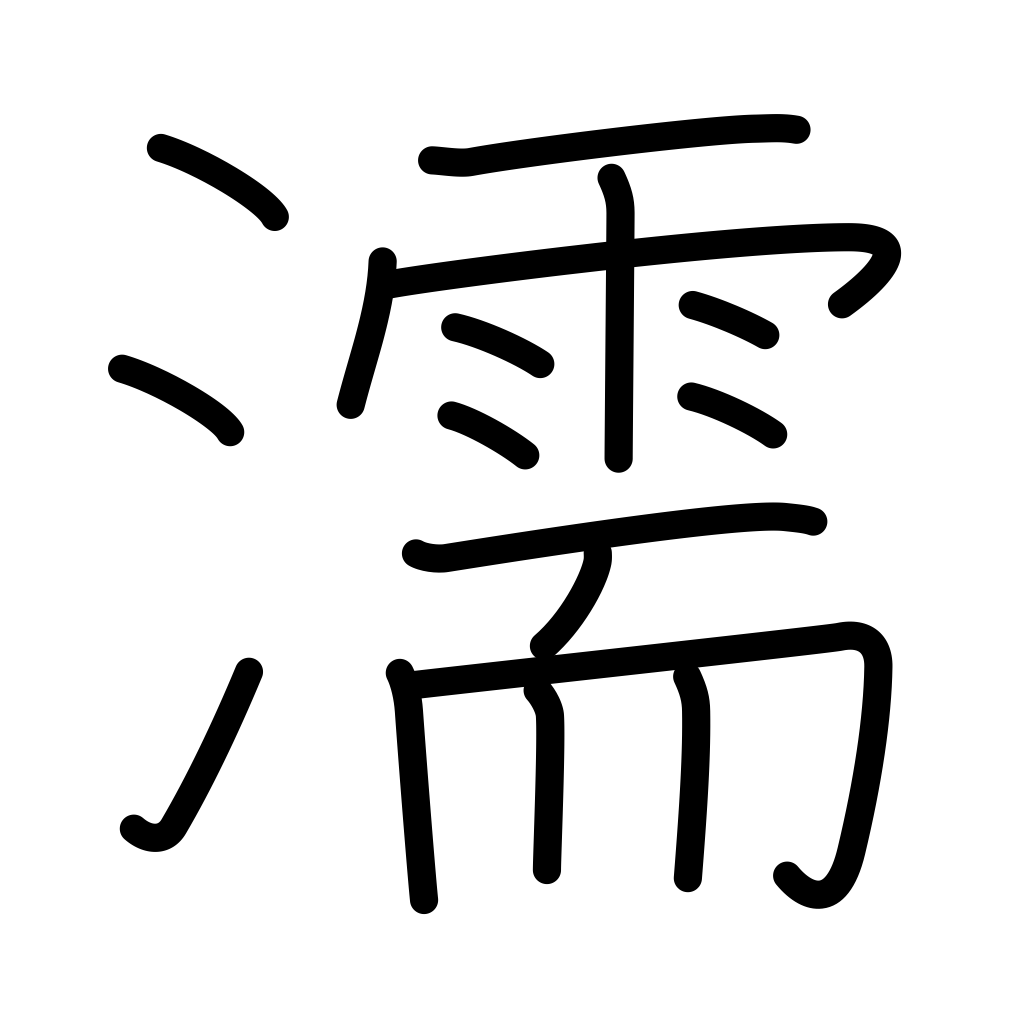
Meaning: get wet, damp, make love